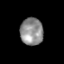
Tissue: lung
Cell type: Myeloid cells
Senescence score: 0.2034
Nuclear area (px): 612
Mean DAPI intensity: 143.544